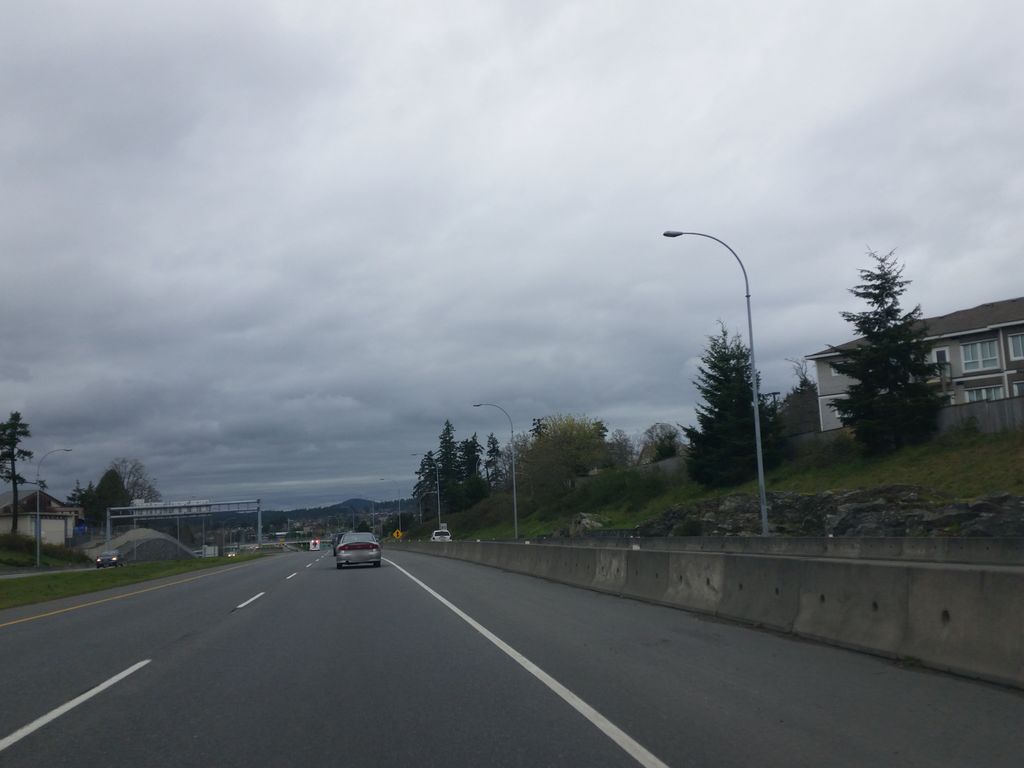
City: victoria